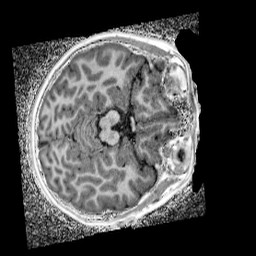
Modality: UNIT1_denoised
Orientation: axial
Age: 9
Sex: male
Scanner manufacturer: siemens
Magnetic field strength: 3 T
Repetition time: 4 s
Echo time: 0.00299 s